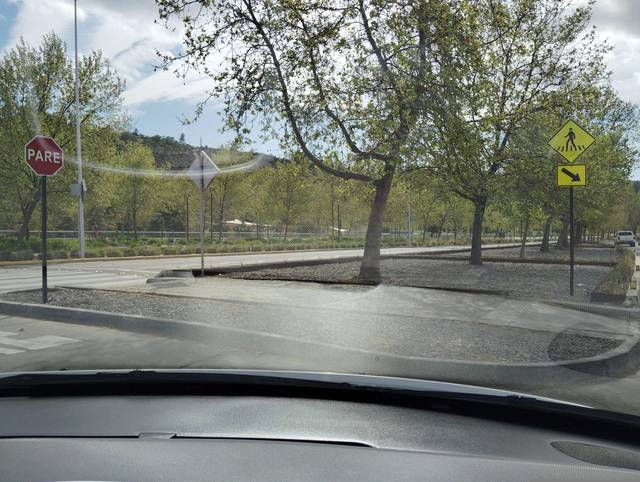
Region: Chile
Coordinates: -33.405, -70.601